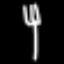
Label: fork